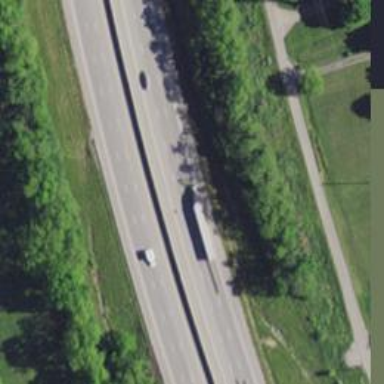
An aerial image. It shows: Motorway.